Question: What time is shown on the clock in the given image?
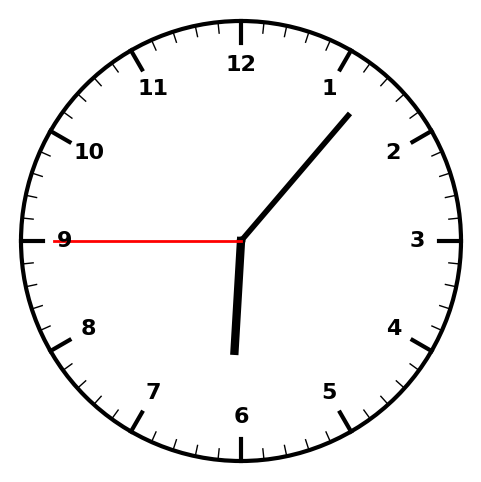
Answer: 06:06:45